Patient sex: M
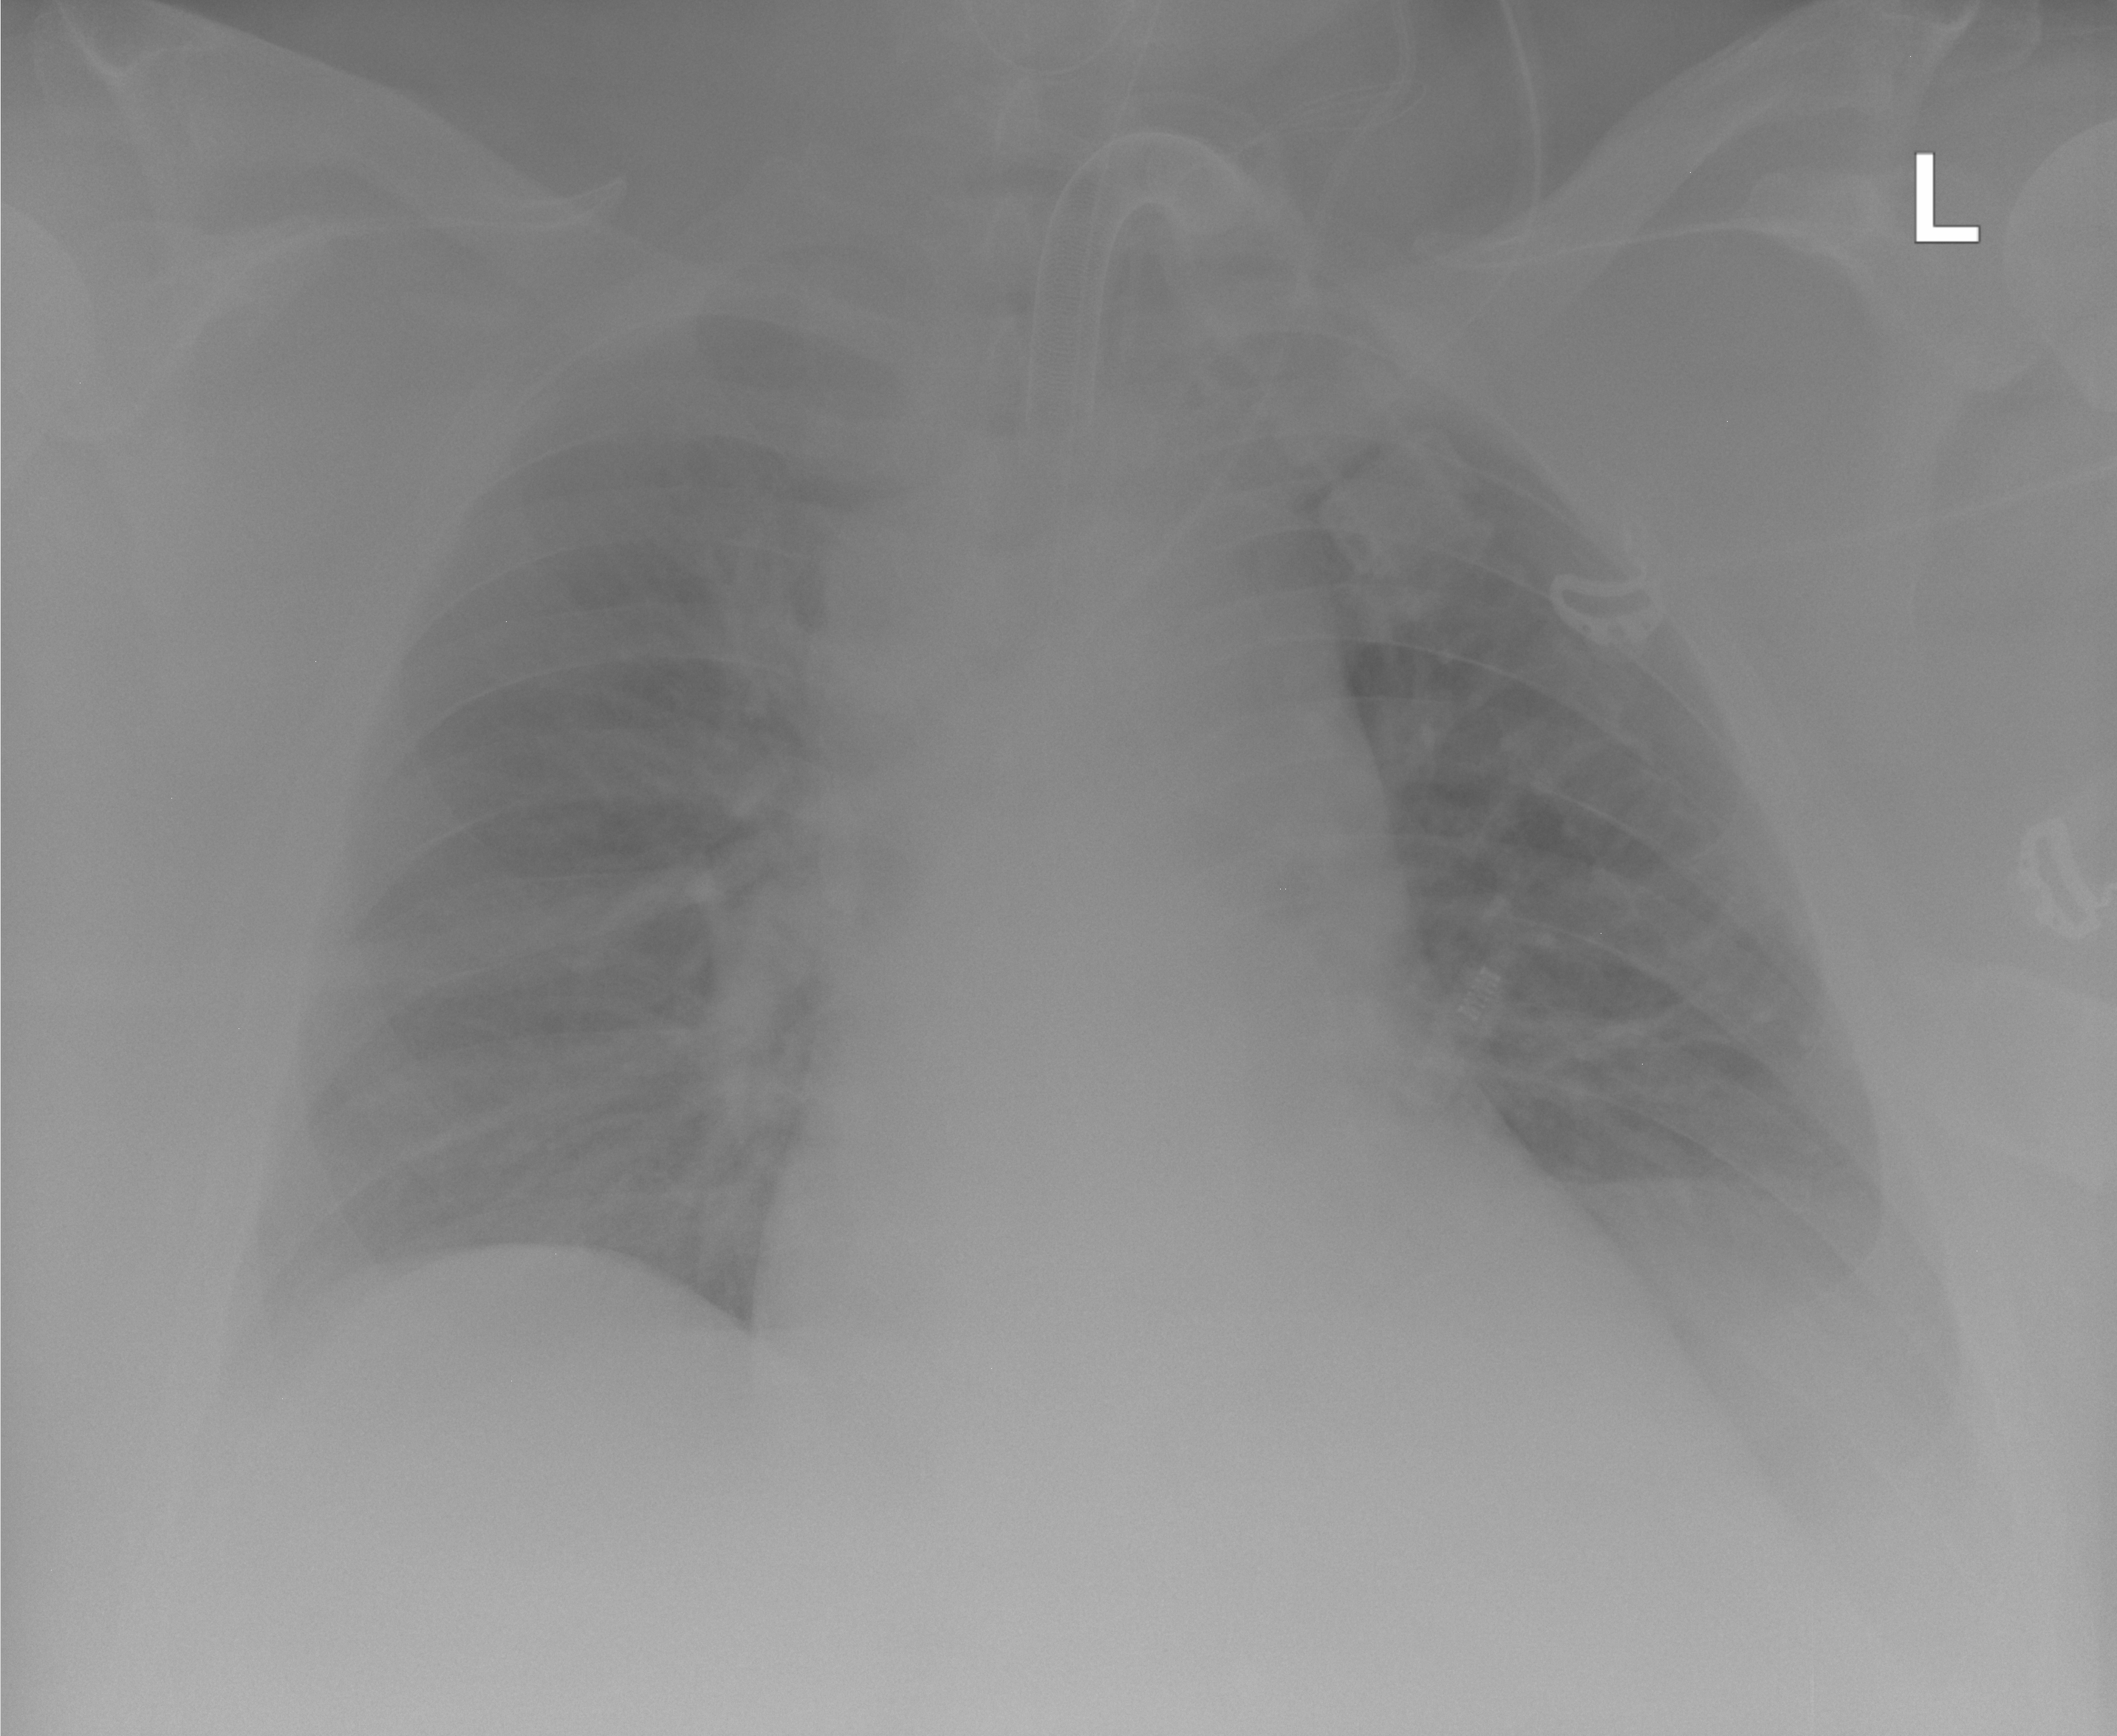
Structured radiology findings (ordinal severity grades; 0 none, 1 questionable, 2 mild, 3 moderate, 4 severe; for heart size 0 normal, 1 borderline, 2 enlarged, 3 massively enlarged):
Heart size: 1
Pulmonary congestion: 0
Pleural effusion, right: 0
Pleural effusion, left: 2
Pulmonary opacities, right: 0
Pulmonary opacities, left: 0
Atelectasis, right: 0
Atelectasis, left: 2